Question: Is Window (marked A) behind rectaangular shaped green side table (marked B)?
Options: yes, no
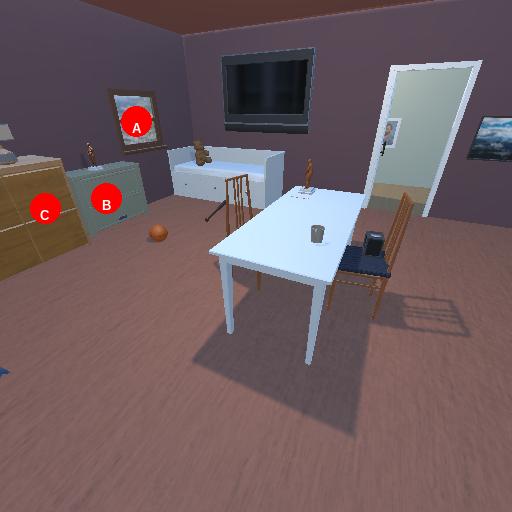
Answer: yes